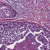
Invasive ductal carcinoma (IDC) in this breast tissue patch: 0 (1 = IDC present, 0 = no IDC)